Question: I want to draw a plot that displays y tick labels are similar to the below image. How can I do that?

thanks for your attentions
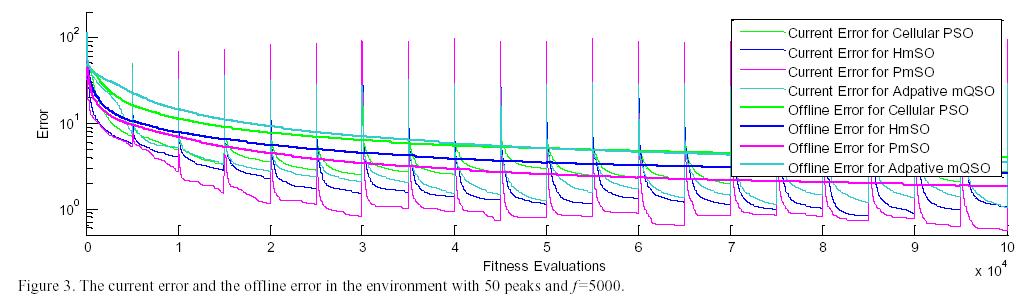
Answer: '''
labels = [' 1 ';'10 '; '100'];
set(gca,'YTickLabel',lbls);
'''
This will set the YtickLabels to 1, 10 and 100. If you want LaTeX to interpret your ticklabels such that you will see (100,101,102), you can download this file from matlab exchange.
<URL>